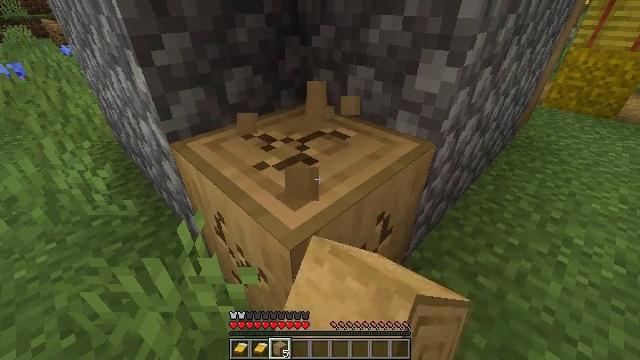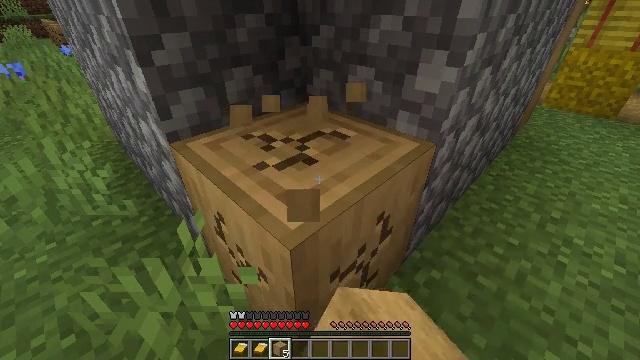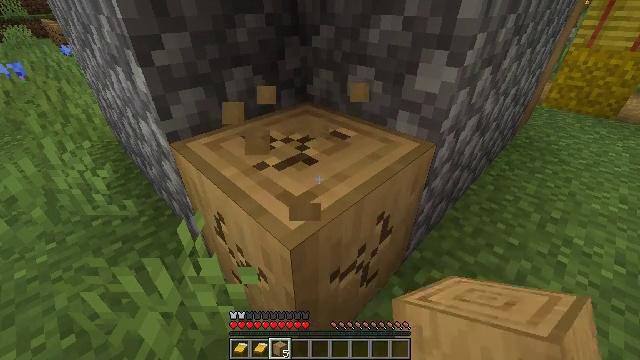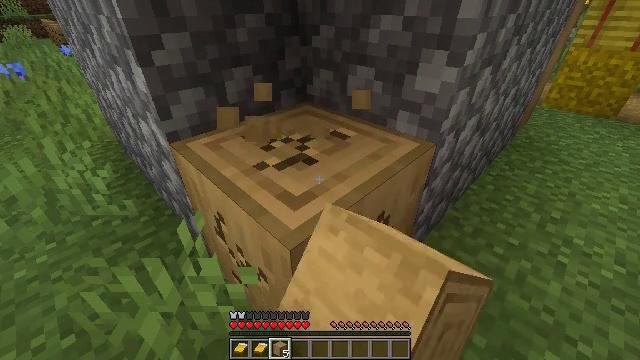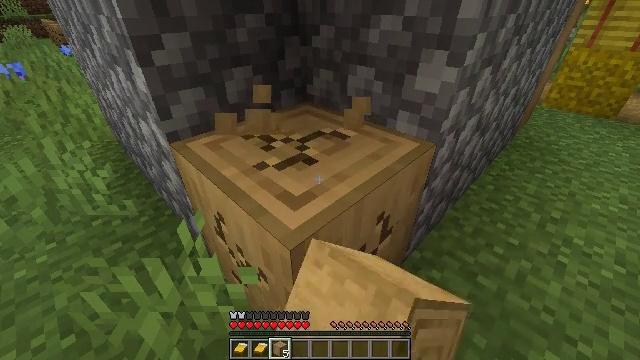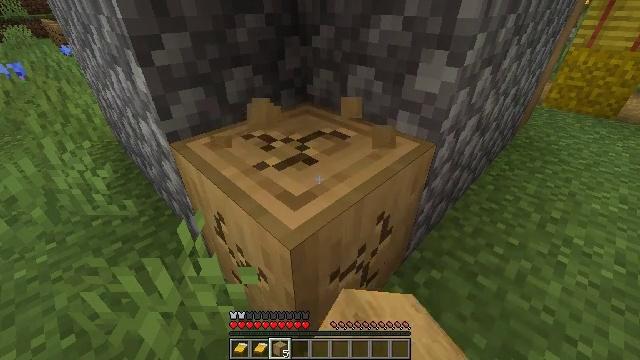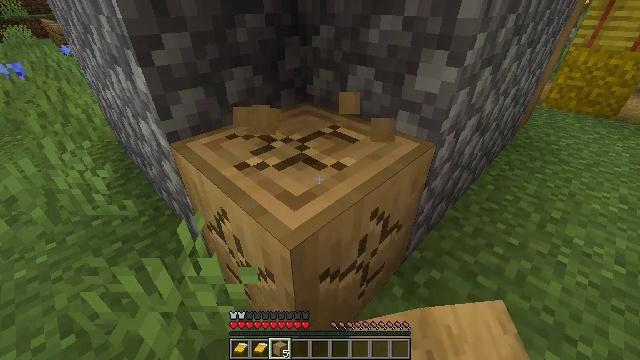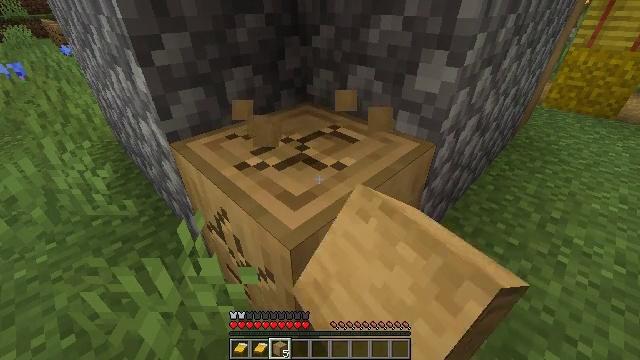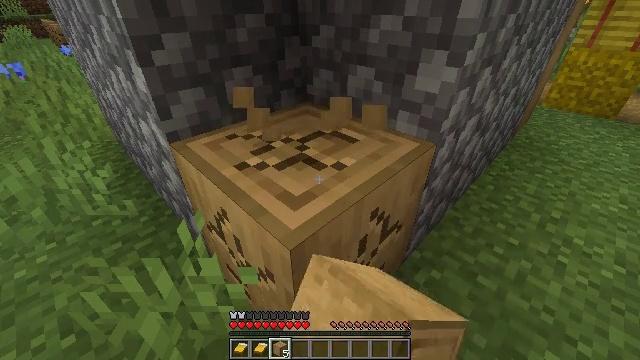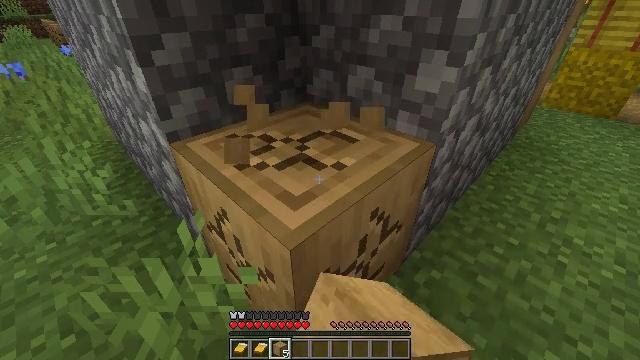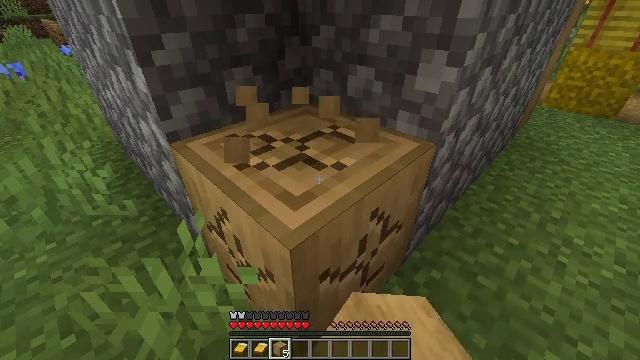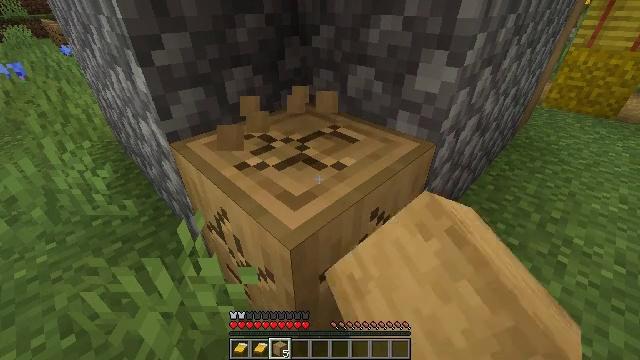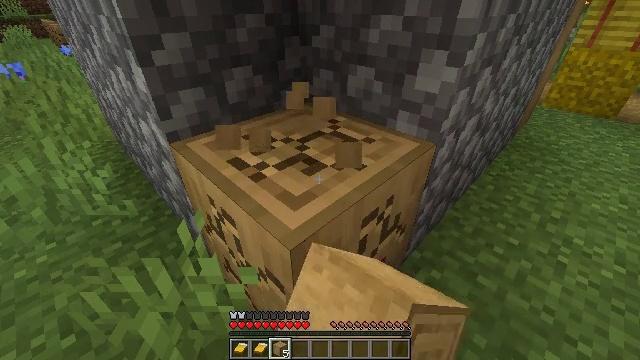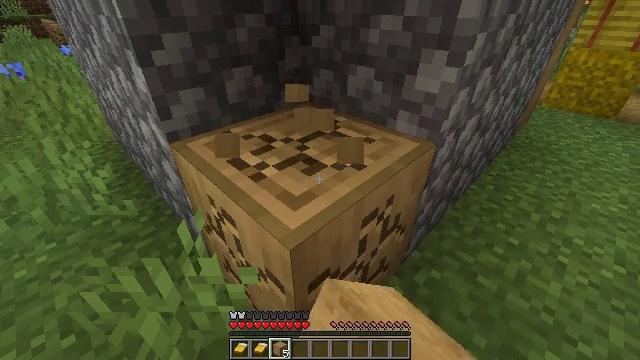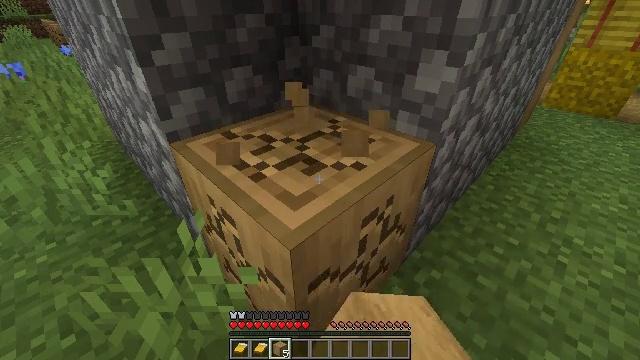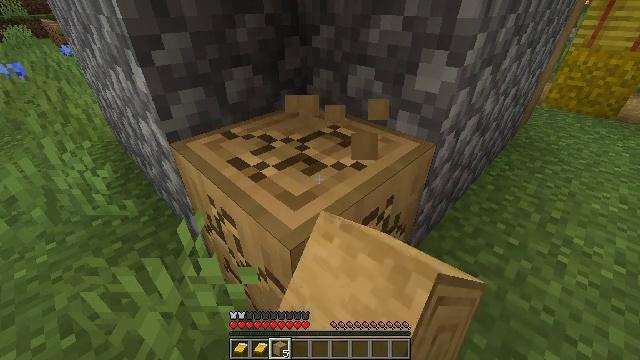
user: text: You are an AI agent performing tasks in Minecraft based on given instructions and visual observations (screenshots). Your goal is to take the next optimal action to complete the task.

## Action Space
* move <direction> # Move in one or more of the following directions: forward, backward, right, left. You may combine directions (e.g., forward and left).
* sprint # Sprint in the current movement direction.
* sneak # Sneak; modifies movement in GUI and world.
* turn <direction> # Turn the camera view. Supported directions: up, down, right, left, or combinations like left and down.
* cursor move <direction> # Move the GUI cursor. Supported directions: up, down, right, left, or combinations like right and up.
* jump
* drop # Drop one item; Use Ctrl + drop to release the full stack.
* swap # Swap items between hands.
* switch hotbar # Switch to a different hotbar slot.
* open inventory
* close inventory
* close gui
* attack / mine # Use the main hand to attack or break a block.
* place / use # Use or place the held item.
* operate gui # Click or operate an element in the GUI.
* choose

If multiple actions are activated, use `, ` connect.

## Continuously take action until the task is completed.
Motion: motion action
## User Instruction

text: Attack the stripped oak log to collect it.
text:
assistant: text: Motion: attack / mine
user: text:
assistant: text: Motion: attack / mine
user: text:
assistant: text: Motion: attack / mine
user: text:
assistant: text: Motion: attack / mine
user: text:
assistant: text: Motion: attack / mine
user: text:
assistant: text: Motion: attack / mine
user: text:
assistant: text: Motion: attack / mine
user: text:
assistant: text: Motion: attack / mine
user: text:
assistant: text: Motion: attack / mine
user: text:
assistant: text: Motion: attack / mine
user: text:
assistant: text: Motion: attack / mine
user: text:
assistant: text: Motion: attack / mine
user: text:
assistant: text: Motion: attack / mine
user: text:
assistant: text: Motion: attack / mine
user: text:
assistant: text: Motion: attack / mine
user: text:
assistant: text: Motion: attack / mine
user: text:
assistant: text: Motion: attack / mine
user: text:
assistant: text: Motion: attack / mine
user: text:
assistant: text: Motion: attack / mine
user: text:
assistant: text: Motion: attack / mine
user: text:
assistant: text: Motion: attack / mine
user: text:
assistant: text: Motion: attack / mine
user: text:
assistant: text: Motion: attack / mine
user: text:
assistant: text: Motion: attack / mine
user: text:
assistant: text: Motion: attack / mine
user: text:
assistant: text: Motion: attack / mine
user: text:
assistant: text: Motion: attack / mine
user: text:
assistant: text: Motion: attack / mine
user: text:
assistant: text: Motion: attack / mine
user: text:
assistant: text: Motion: attack / mine